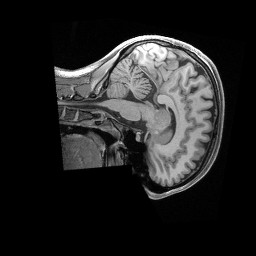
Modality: T1w
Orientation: sagittal
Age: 20
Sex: female
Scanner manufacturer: siemens
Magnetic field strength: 3 T
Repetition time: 2.4 s
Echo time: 0.00228 s